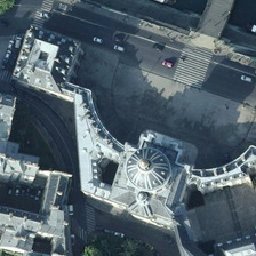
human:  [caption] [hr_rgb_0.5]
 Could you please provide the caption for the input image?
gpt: This curved church has a round roof on the central building.

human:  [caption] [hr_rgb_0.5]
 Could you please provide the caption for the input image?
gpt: Along the side of the river is a church with a black and white dome and curved front wall, as well as other buildings and trees.

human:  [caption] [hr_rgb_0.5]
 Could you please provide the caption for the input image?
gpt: a semicircle church with a black dome is next to a street and a narrow .

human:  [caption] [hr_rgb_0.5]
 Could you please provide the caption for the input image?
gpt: Beside the road along the river, there is a black and white dome and a church with other buildings and trees in front of the arc.

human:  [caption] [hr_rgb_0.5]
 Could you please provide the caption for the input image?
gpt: The central building of the curving church has a dome.